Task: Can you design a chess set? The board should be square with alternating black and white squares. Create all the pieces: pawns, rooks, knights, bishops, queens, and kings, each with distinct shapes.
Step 3012:
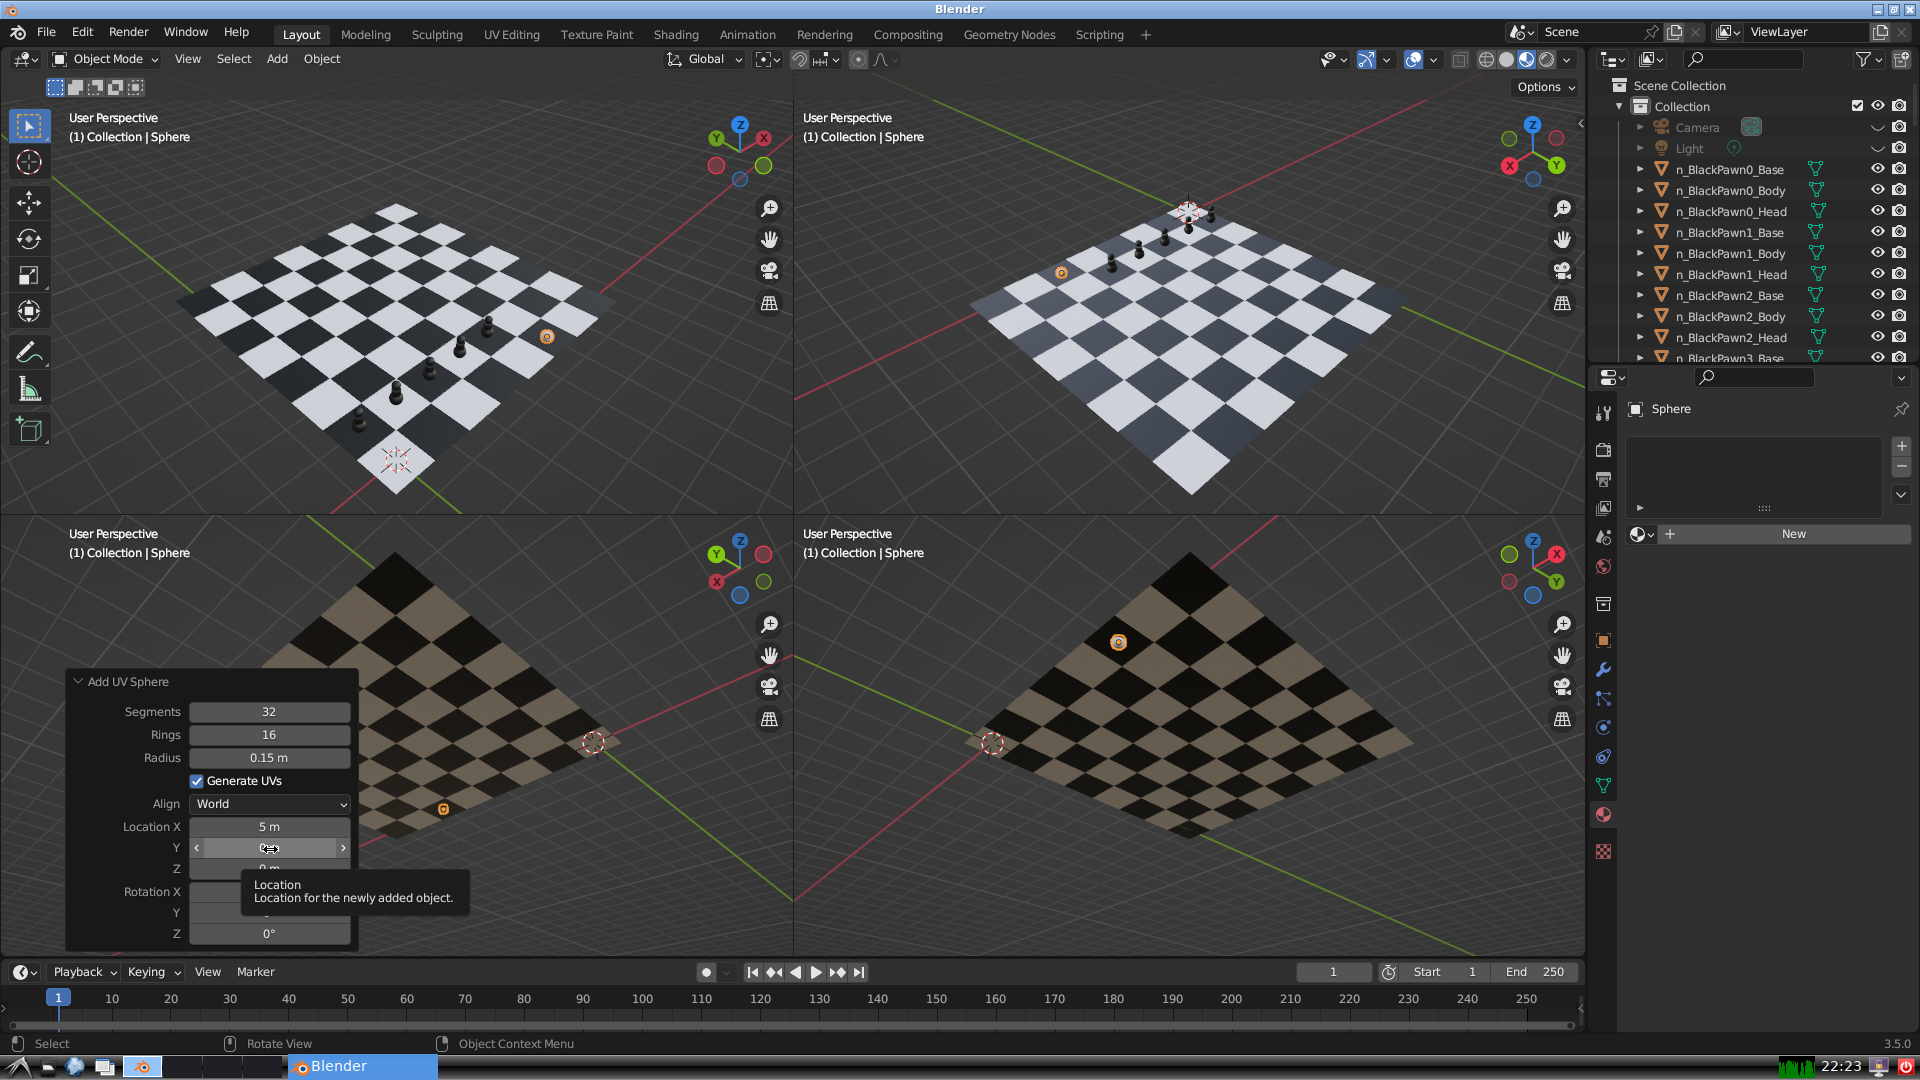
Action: click: no